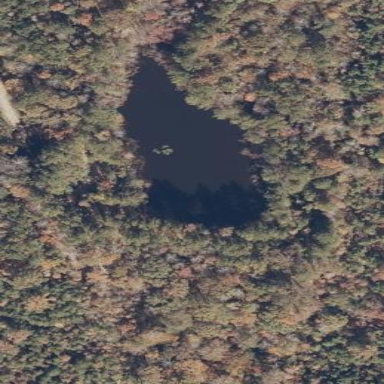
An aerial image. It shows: Pond surrounded by natural water.